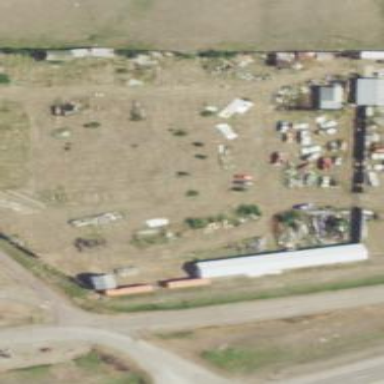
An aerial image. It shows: Industrial area designated as scrap yard.